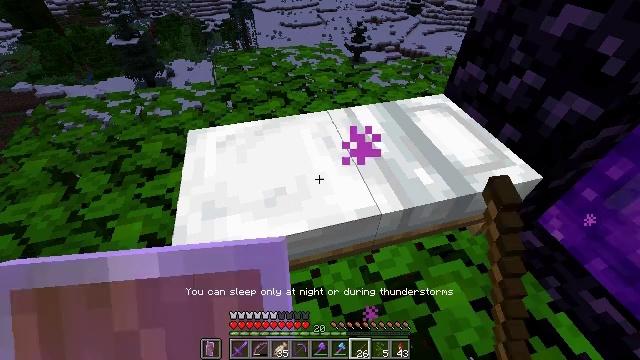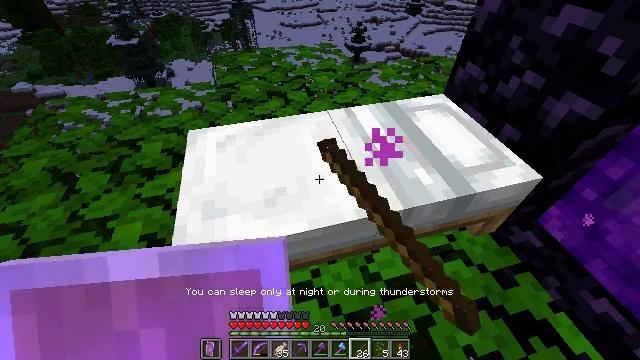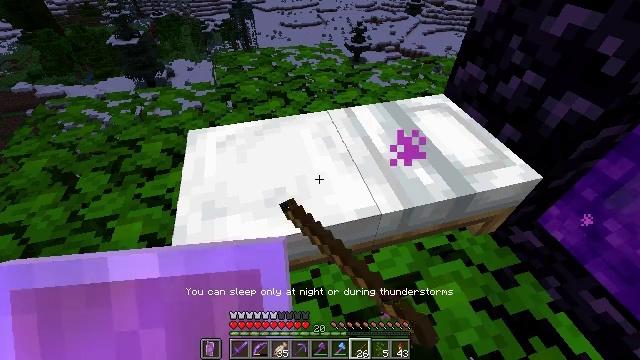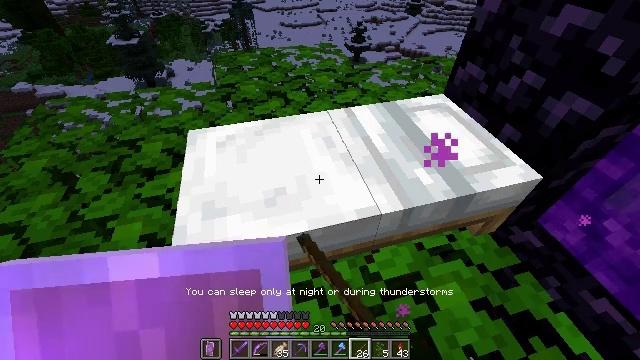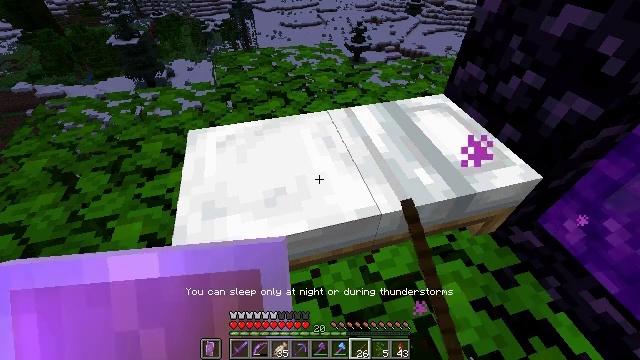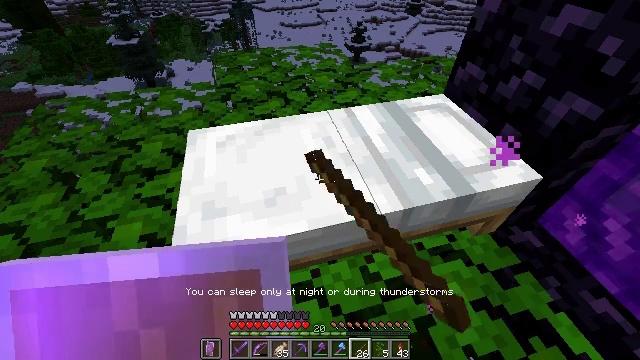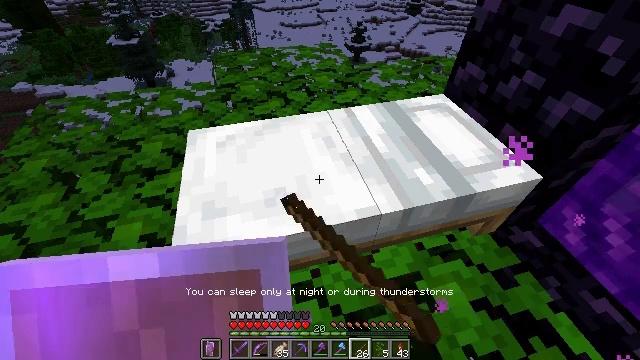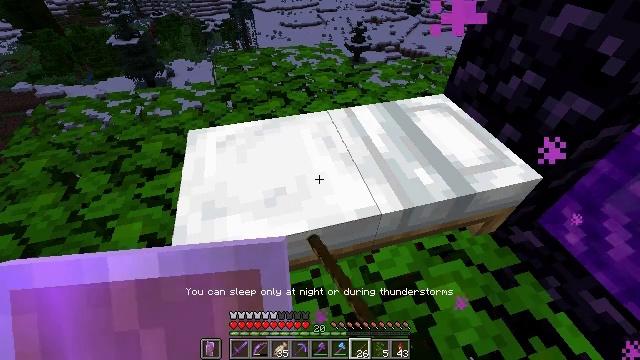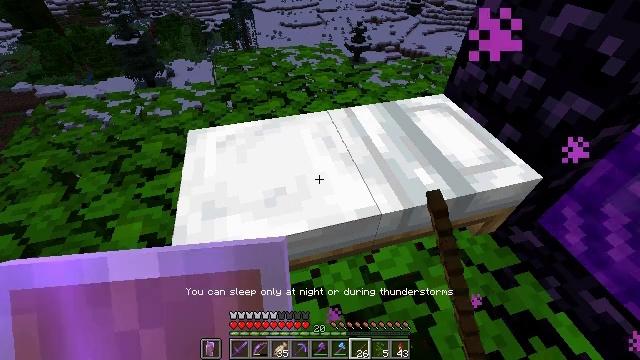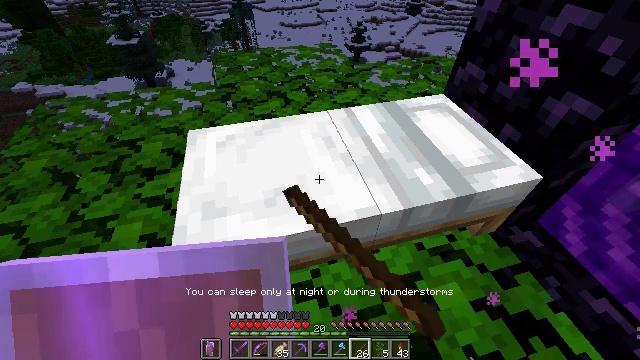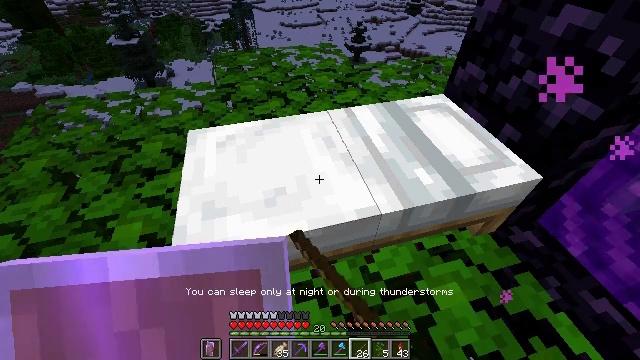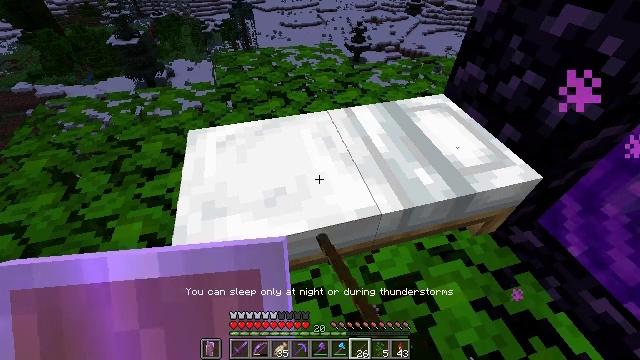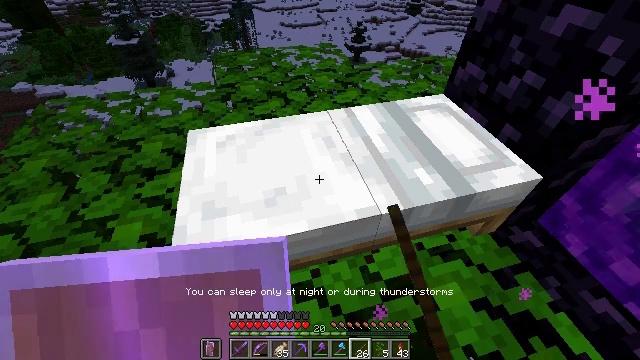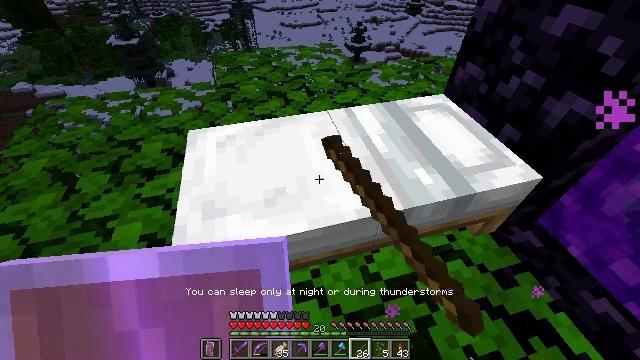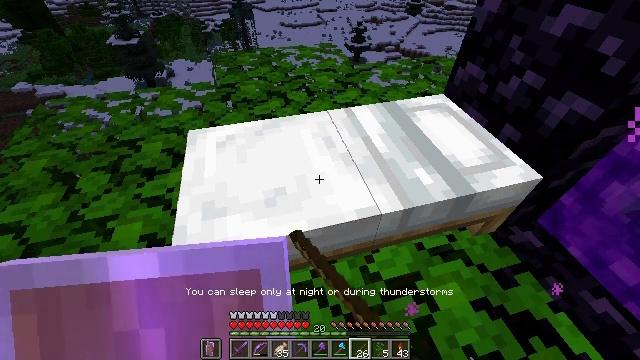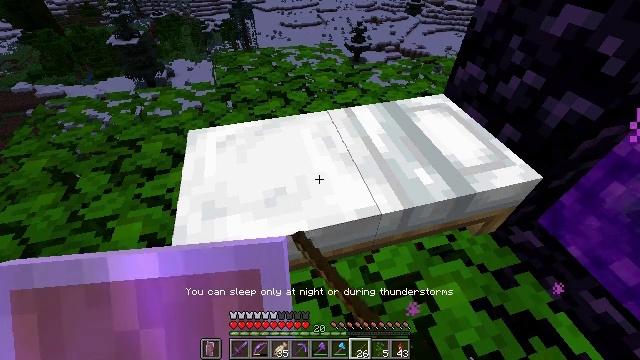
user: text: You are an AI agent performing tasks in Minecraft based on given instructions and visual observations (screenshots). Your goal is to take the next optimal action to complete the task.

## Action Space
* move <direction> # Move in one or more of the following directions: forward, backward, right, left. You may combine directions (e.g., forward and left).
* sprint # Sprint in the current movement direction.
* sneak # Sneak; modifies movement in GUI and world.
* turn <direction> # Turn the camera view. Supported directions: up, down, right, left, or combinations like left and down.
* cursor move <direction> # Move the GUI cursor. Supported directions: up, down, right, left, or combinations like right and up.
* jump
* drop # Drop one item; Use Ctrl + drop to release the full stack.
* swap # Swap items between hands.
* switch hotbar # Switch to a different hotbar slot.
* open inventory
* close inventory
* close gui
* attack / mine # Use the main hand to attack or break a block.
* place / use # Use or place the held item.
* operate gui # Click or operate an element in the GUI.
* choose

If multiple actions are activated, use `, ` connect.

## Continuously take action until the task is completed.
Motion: motion action
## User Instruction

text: Trim the tree by mining oak leaves.
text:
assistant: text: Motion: use / place
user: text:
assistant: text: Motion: use / place
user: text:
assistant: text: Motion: use / place
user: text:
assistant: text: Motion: use / place
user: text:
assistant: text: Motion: use / place
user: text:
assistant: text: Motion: use / place
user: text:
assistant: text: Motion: use / place
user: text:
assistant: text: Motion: use / place
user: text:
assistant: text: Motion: use / place
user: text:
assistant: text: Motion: use / place
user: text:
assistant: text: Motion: use / place
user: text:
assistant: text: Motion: use / place
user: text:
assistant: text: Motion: use / place
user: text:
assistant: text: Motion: use / place
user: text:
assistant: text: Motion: use / place
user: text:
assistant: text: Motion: use / place
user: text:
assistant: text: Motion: use / place
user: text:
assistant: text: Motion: use / place
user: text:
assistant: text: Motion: use / place
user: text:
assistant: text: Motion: use / place
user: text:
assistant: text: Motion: use / place
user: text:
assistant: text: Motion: use / place
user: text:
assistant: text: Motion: use / place
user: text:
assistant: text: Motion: use / place
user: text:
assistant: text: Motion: use / place
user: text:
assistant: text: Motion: use / place
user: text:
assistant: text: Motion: use / place
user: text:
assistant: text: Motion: use / place
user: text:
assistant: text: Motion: use / place
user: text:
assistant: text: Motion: use / place